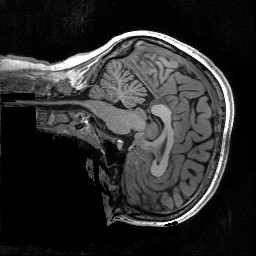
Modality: T1w
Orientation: sagittal